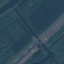
Label: Highway